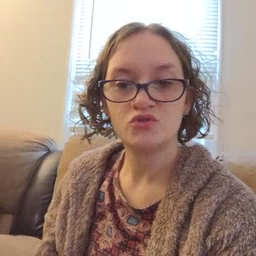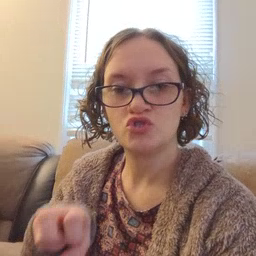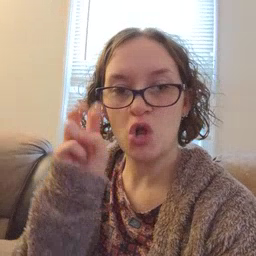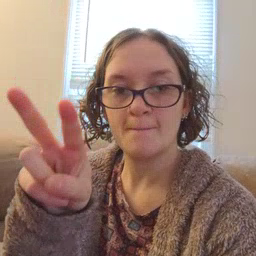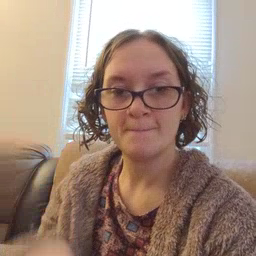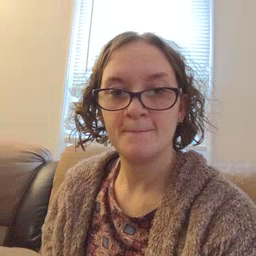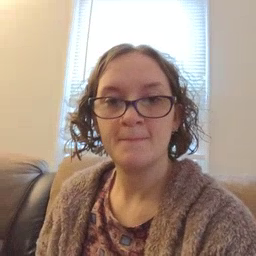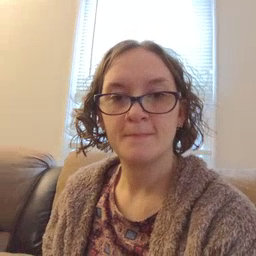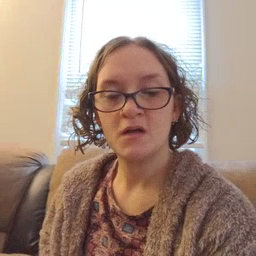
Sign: jump